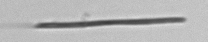
Label: fiber